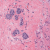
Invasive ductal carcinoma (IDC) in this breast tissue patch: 0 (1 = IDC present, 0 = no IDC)